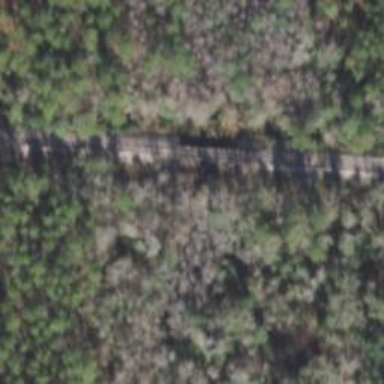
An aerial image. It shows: Railway track.